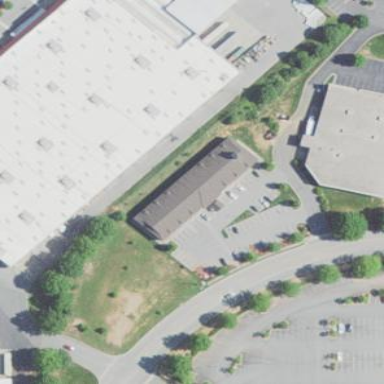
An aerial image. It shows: Gabled building which serves as hotel.